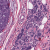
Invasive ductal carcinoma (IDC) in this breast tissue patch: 0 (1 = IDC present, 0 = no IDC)